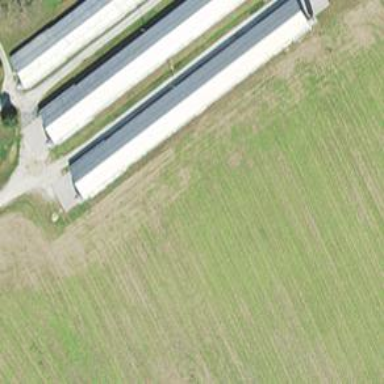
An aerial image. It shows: Farm auxiliary building.